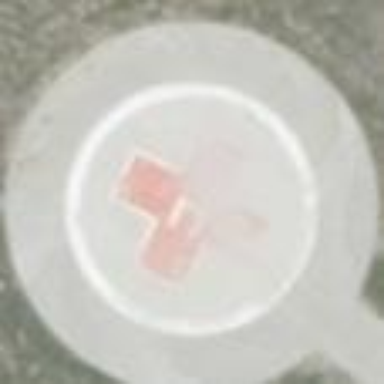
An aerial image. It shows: Image showing helipad at airport.